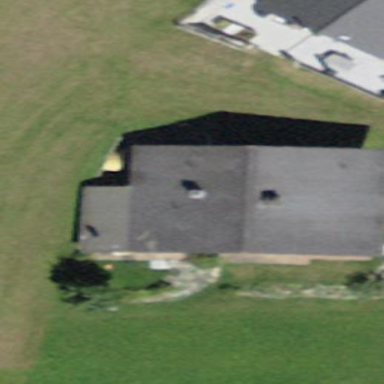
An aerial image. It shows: Building with tiled roof.